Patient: sex F, age 67
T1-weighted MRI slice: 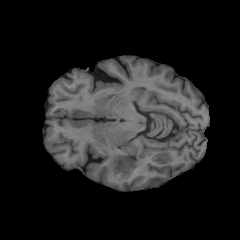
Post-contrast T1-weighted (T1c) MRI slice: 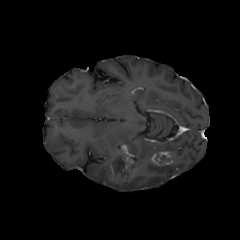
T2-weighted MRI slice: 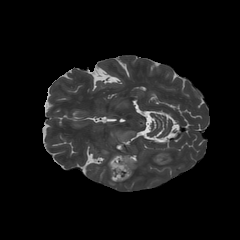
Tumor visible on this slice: yes
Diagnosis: Glioblastoma, IDH-wildtype
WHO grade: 4